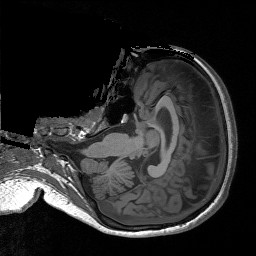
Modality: T1w
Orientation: axial